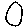
Label: circle